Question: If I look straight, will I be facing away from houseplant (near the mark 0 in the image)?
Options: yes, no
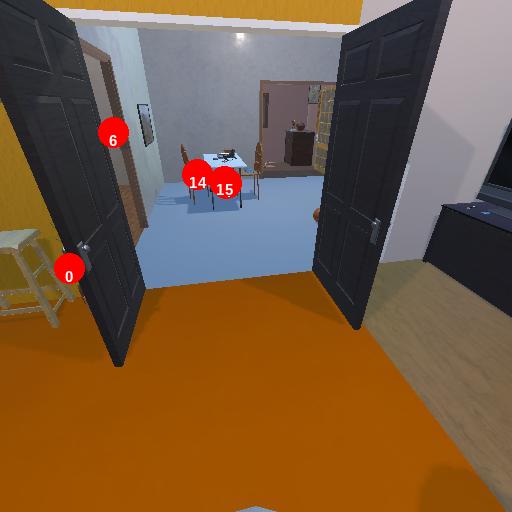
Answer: yes